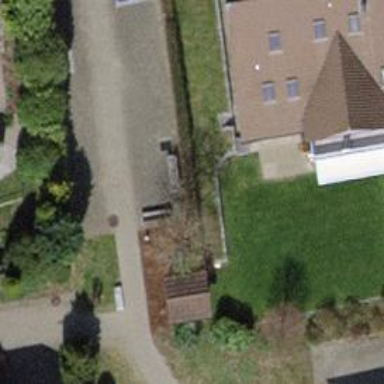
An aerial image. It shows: Brown bench.